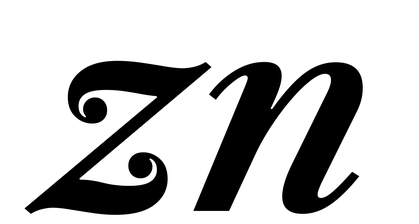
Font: LibreCaslonText-Italic_SemiBold_Italic